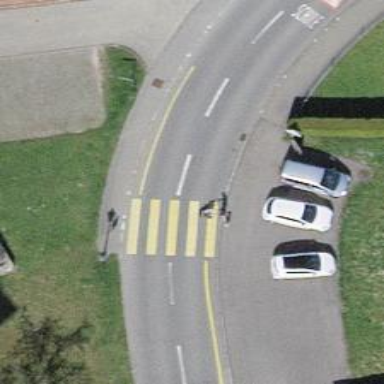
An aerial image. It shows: Zebra crossing on footway.